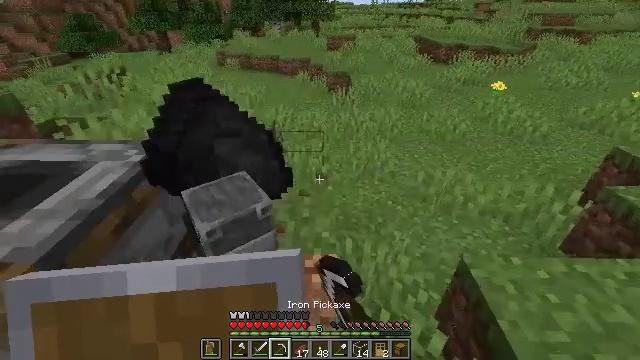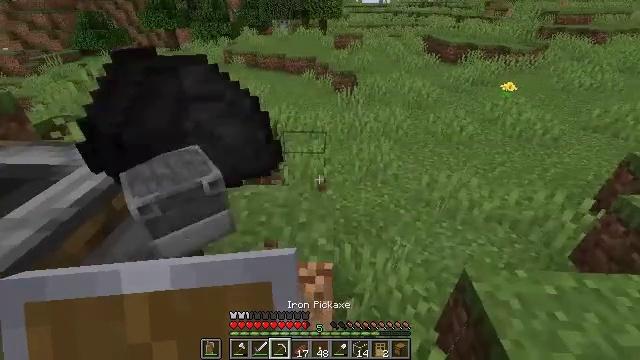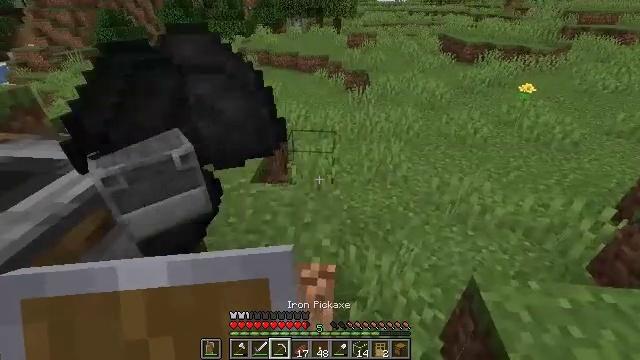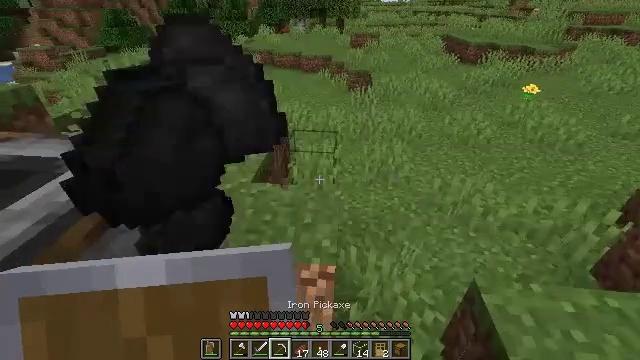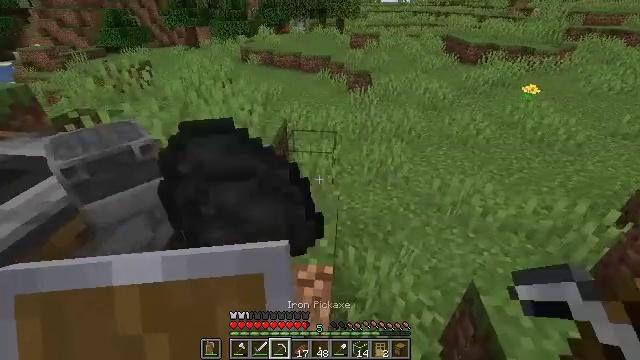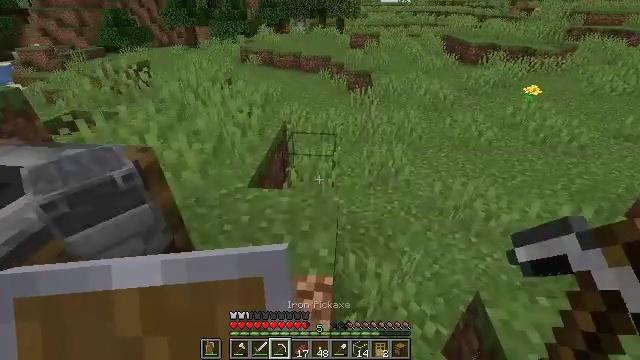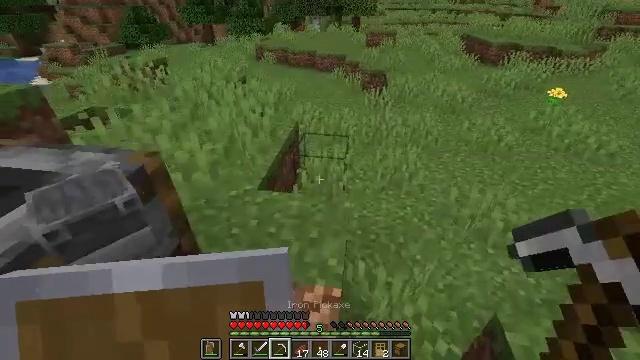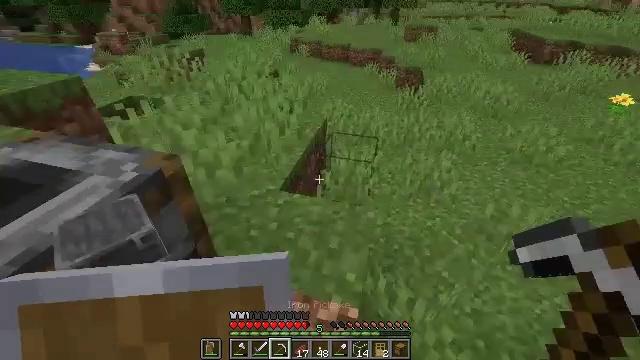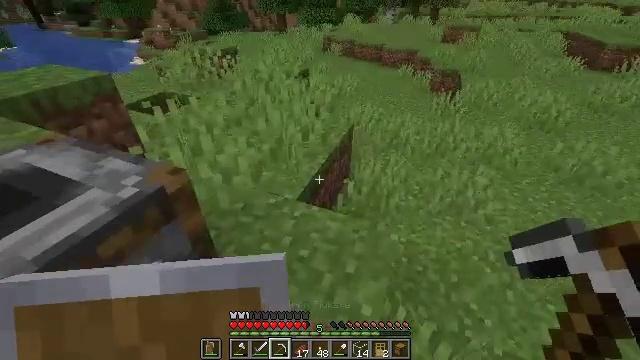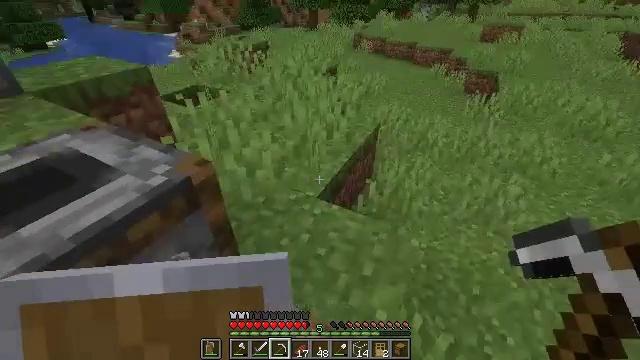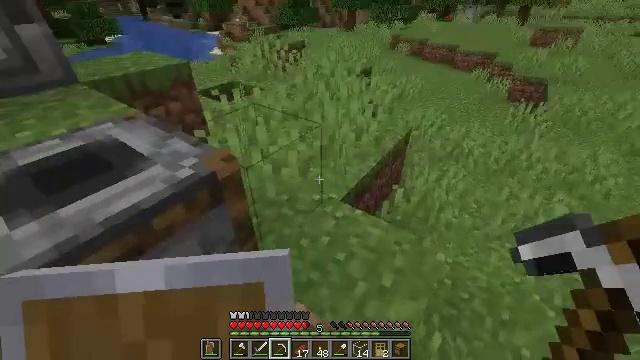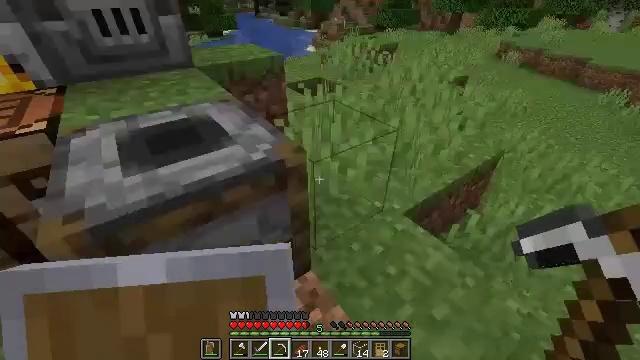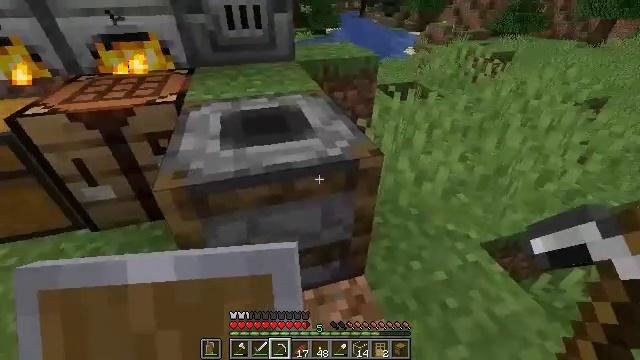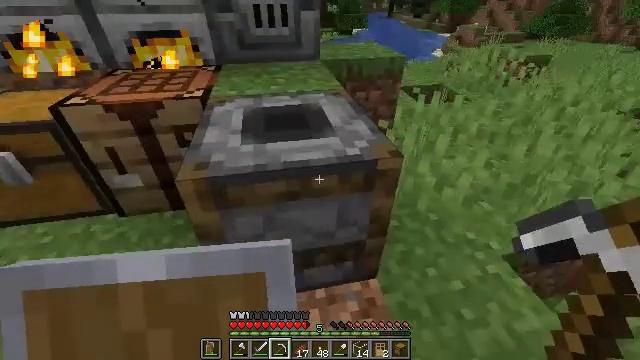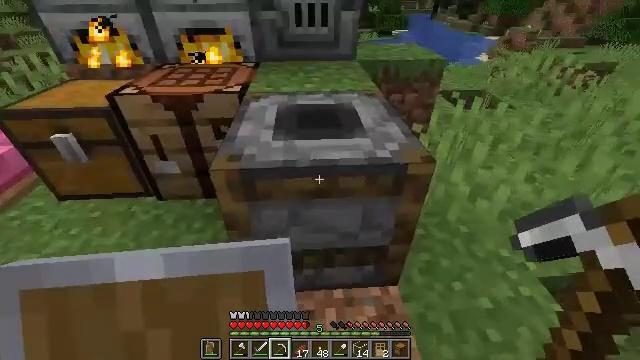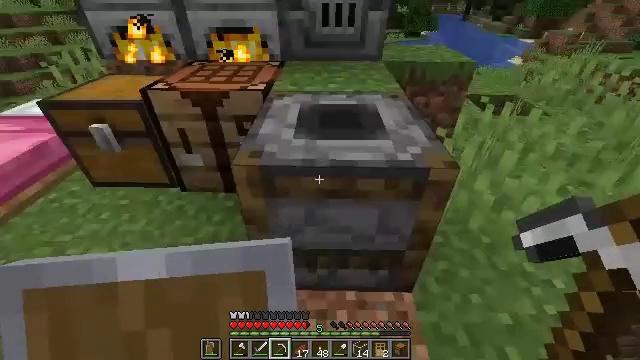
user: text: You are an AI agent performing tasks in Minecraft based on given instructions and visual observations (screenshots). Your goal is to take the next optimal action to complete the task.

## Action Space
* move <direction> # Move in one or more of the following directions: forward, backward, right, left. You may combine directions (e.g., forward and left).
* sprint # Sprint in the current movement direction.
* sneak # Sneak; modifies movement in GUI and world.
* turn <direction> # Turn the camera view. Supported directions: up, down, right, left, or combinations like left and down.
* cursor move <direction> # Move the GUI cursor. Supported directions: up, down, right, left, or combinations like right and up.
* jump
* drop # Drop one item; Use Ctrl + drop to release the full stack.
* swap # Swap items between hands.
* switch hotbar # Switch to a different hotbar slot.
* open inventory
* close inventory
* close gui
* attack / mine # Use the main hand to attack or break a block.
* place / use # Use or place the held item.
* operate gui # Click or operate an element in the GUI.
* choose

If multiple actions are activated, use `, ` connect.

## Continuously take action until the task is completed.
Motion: motion action
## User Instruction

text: Left click on the blast furnace to break it.
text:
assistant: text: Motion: turn left
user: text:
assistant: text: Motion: turn left
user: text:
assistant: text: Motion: no_op
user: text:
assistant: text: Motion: no_op
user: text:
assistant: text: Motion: move forward
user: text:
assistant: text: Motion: move forward, turn left
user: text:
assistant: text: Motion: move forward, turn left and down
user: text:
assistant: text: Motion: turn left
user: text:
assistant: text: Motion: turn left
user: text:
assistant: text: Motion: turn left
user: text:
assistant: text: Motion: turn left
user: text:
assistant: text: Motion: turn left
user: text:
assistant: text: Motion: turn left
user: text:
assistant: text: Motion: turn left
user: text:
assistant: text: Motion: turn left
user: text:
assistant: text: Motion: turn left
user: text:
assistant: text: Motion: move forward
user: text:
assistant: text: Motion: move forward, jump
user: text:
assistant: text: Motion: move forward, jump
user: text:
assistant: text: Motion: move forward, turn right and down, jump
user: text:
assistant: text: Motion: move forward, turn right and down, jump
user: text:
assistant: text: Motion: move forward
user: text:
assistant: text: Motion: move forward
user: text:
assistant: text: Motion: move forward and move right
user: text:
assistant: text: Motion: move forward and move right, turn left and up
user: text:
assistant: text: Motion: move forward and move right, turn left and up
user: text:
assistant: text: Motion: move forward, turn left and up, attack / mine
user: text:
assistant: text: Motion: move forward, attack / mine
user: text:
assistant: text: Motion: attack / mine
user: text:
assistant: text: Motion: attack / mine